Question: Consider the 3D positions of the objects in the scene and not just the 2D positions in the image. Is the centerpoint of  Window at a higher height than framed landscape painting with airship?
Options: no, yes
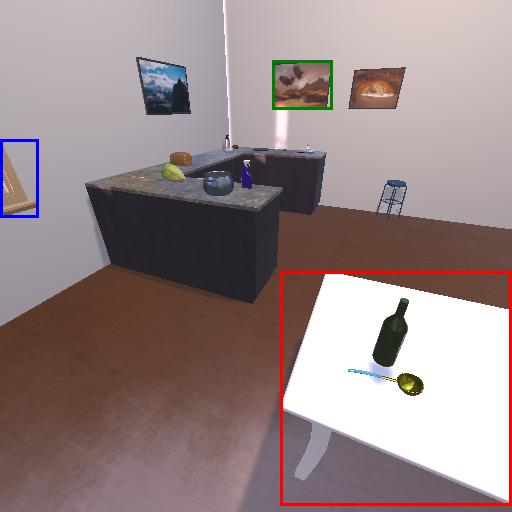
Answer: no